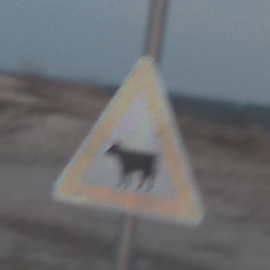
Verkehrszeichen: ViehtriebRechts
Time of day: SunriseSunset
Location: Outdoor (Beach)
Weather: PartlyCloudy
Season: NotSpecified
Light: Natural